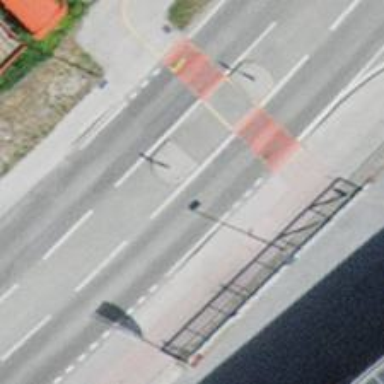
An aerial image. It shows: Zebra crossing.